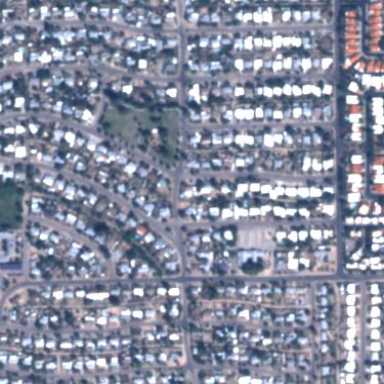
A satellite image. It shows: Residential area.